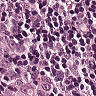
Metastatic tissue present: yes